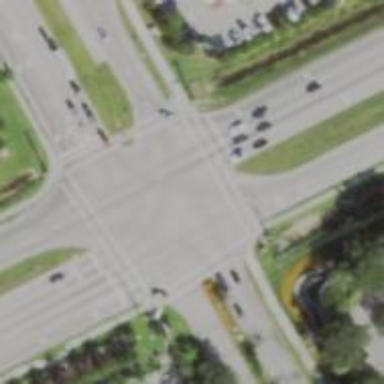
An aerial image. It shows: Uncontrolled crossing on the road.